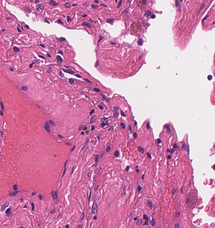
Tumor epithelial tissue: no
Tumor-associated stroma tissue: yes
Normal tissue: no